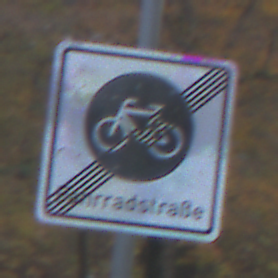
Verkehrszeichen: EndeFahrradstrasse
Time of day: SunriseSunset
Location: Outdoor (Nature)
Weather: PartlyCloudy
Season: Autumn
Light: Natural